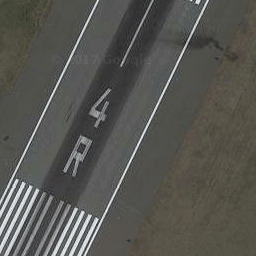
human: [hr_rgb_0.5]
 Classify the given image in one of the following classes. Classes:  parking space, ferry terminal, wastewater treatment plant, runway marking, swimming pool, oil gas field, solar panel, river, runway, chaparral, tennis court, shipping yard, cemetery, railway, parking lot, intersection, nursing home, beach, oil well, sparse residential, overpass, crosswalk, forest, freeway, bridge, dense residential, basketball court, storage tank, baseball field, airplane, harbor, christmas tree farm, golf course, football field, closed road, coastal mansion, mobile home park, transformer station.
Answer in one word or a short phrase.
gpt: runway